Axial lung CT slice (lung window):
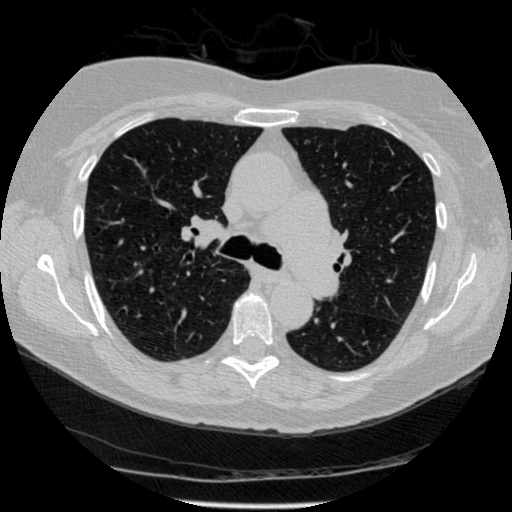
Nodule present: no